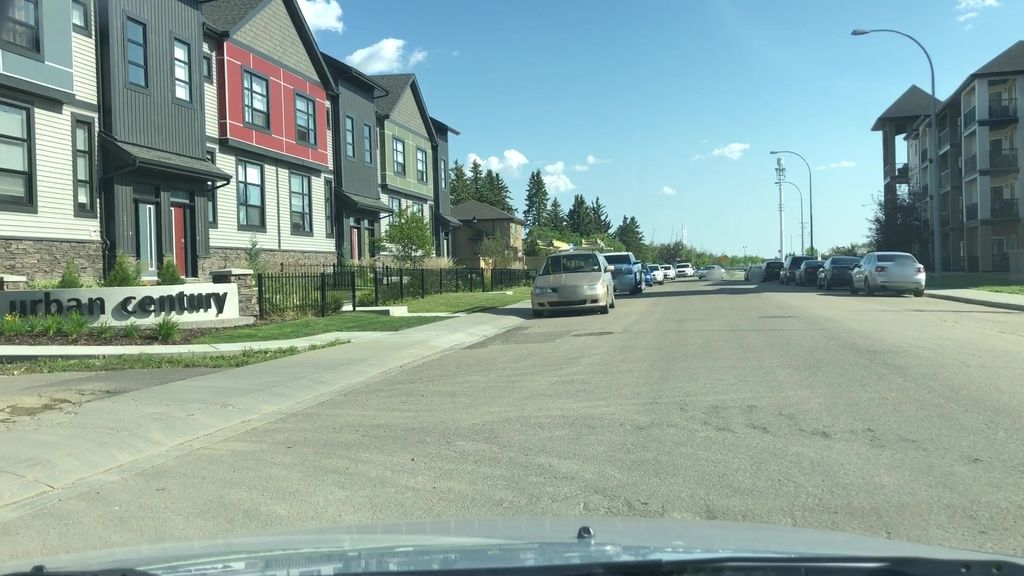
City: edmonton